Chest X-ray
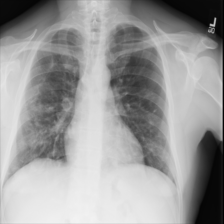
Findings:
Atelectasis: negative
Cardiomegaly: negative
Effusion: negative
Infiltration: positive
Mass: positive
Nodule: negative
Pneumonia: negative
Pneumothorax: negative
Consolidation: negative
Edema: negative
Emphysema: negative
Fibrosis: negative
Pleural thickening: negative
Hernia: negative